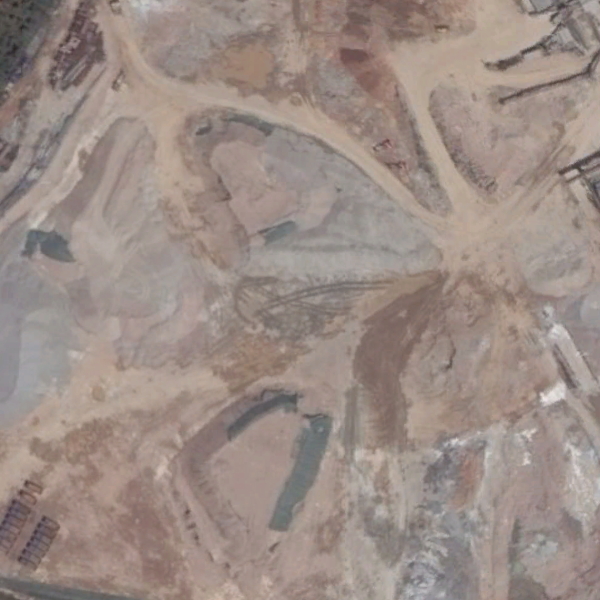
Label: BareLand